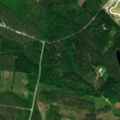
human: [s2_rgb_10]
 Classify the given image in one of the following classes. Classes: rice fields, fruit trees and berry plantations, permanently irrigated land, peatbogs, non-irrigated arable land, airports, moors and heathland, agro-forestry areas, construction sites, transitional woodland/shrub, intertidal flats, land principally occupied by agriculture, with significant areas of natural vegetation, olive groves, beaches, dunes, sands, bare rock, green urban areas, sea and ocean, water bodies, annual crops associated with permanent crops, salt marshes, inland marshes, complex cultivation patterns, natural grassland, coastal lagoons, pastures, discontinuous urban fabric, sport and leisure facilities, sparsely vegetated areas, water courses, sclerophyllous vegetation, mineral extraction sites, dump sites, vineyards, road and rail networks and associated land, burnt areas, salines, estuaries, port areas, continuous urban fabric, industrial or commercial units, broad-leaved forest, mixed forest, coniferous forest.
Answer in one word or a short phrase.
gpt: coniferous forest, mixed forest, transitional woodland/shrub